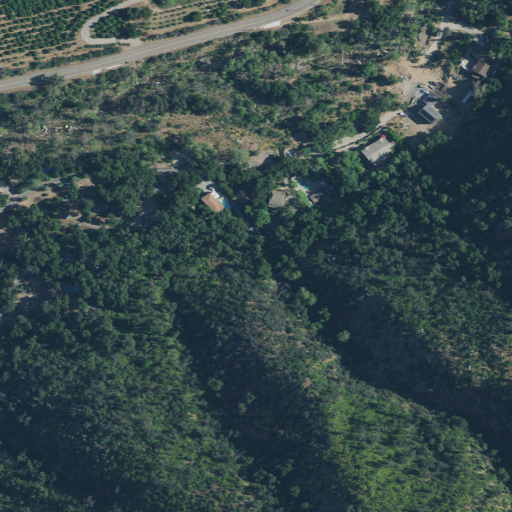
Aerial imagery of plain(s) in California named Berry Flat containing grassland, evergreen forest, open development, shrub, and low intensity development